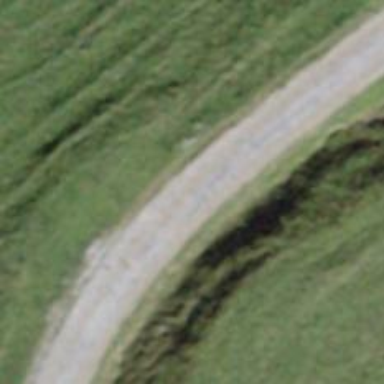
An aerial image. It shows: Well-maintained track road with grade 1 tracktype.